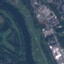
Land use / land cover: River